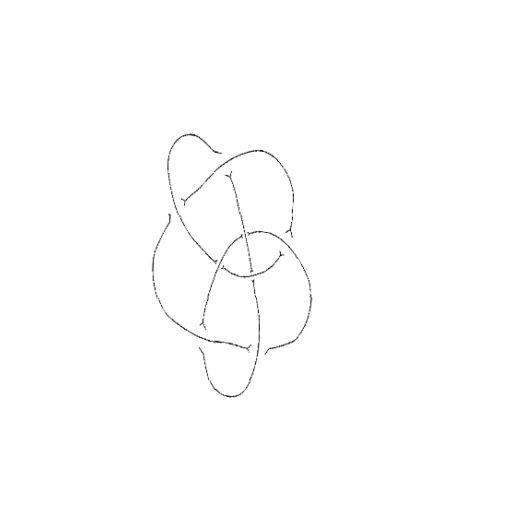
Crossing number: 8